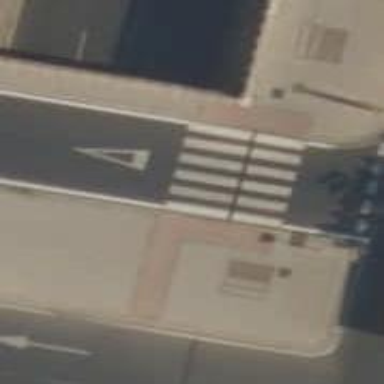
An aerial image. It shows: Uncontrolled crossing on the road.